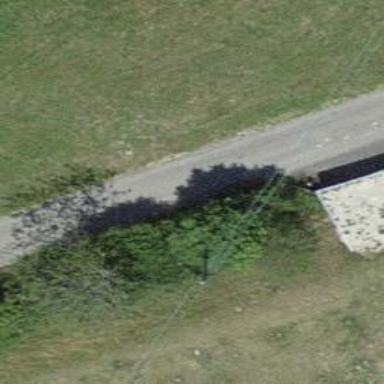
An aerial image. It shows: Minor power line.